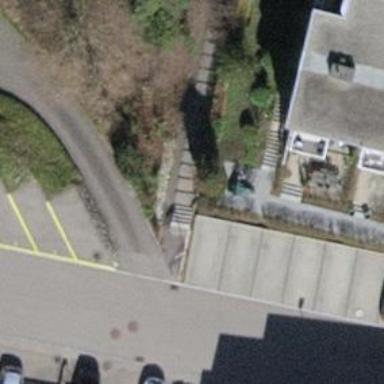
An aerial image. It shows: Road with steps.